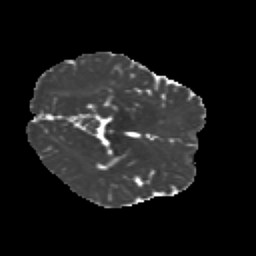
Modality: MD
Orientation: axial
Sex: male
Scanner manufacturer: siemens
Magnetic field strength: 3 T
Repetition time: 5 s
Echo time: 0.071 s